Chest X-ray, PA view. Patient: 62 years old, sex M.
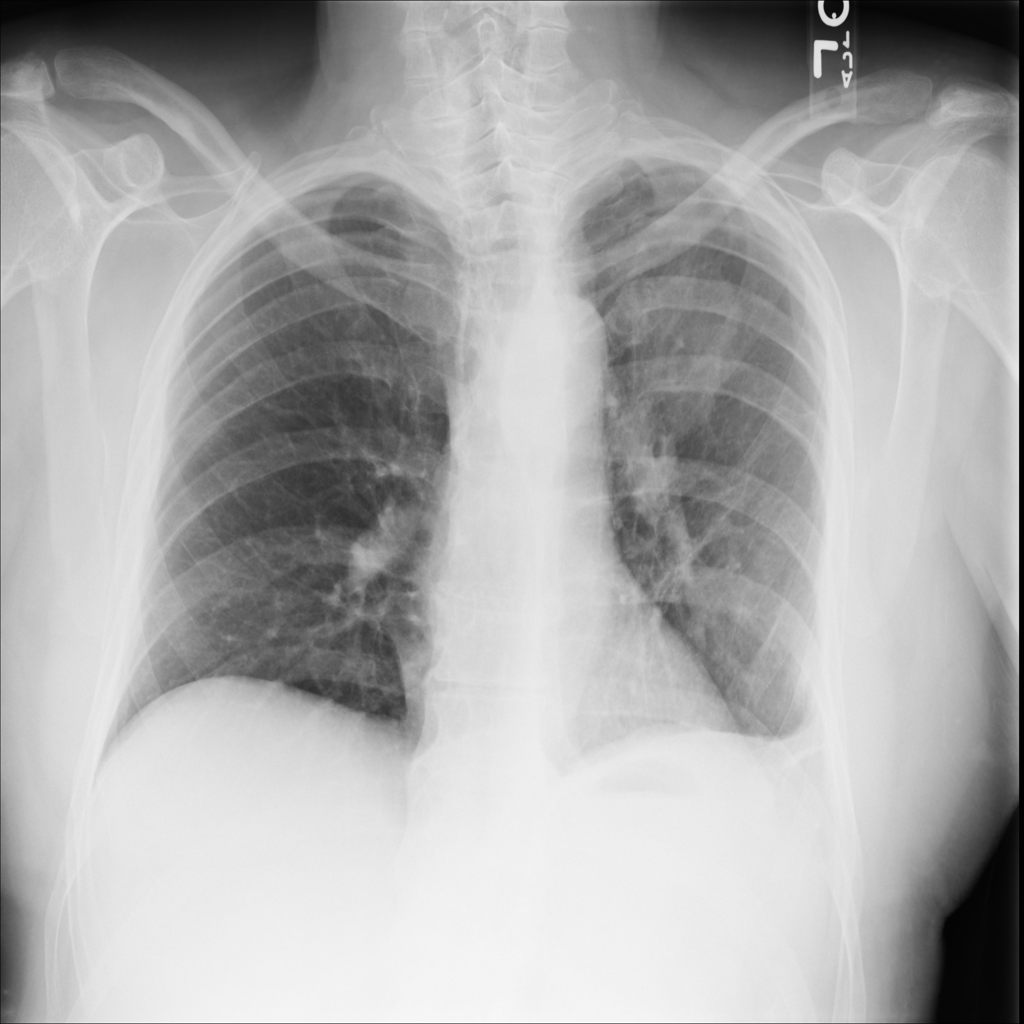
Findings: Mass